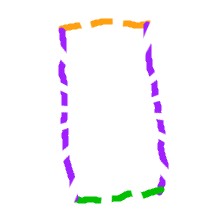
Shape: rectangle